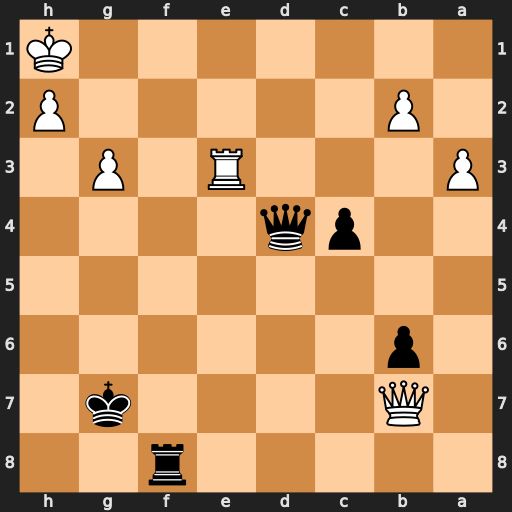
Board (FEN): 5r2/1Q4k1/1p6/8/2pq4/P3R1P1/1P5P/7K
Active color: b
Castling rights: -
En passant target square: -
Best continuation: Rf7 Qxf7+ Kxf7